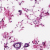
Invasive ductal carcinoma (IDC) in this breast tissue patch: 0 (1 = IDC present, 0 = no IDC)